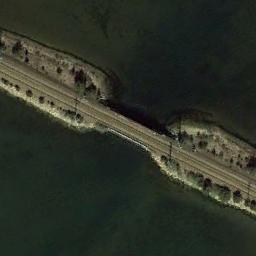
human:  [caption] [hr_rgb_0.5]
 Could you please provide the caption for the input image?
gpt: A bridge connecting the long oval land on both sides of the turquoise water .

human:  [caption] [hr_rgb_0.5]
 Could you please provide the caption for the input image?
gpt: A bridge is over the deep green river .

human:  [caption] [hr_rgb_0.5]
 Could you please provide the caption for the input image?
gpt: The bridge is bi-directional, And the water in the river is nearly black .

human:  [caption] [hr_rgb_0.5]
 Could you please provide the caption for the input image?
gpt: A bridge built on a dark green river .

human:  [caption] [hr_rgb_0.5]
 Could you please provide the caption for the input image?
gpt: Many trees are on both sides of the bridge .